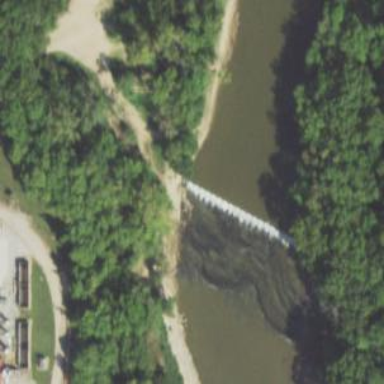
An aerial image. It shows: Weir along the waterway.